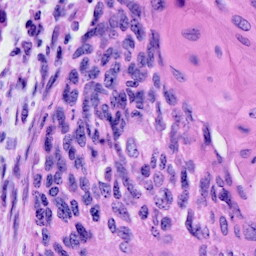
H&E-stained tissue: Cervix